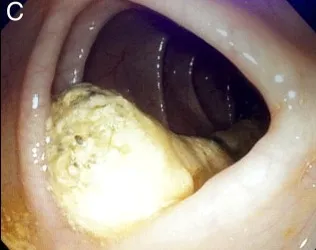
Endoscopic view of gossypiboma. (B, C) Gossypiboma extending into the transverse colon and up to descending colon.
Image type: endoscopy (gi_endoscopy)